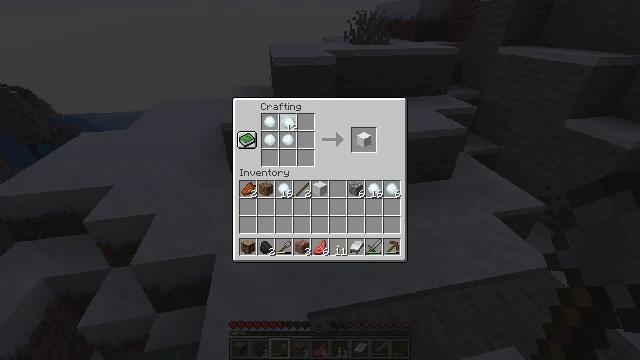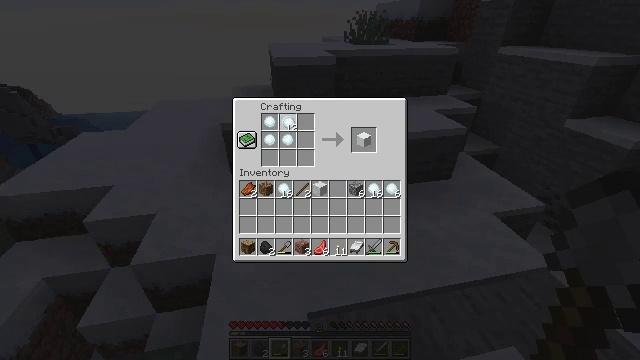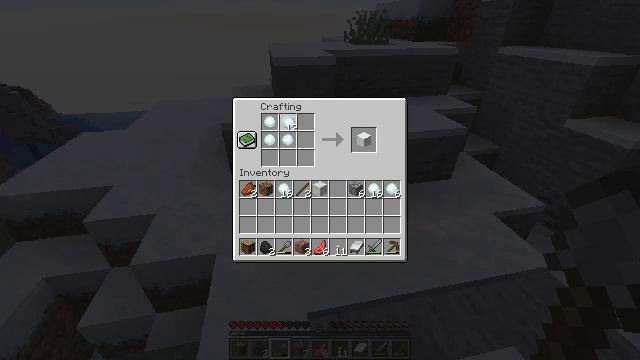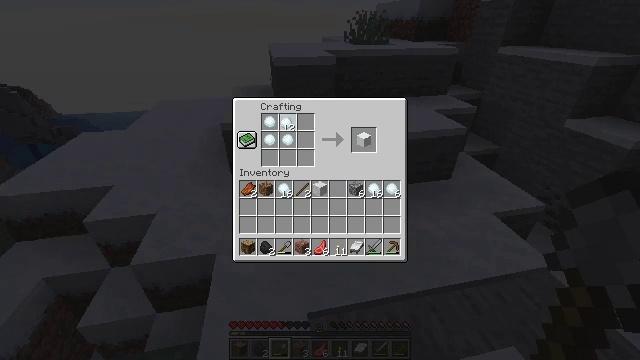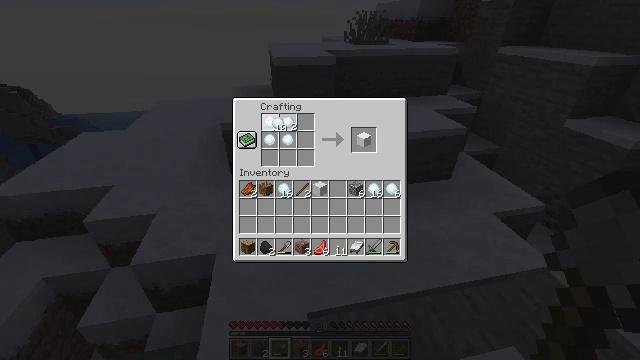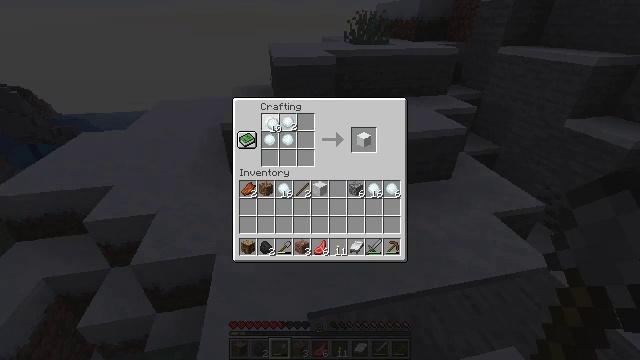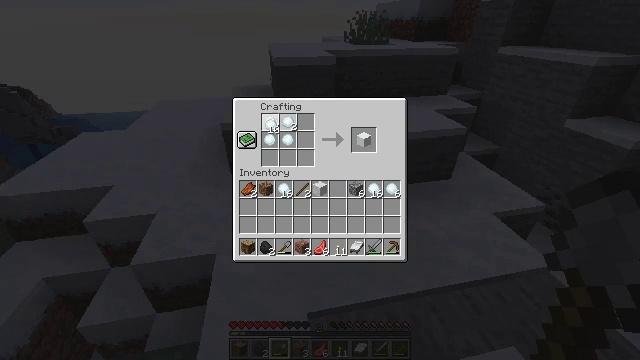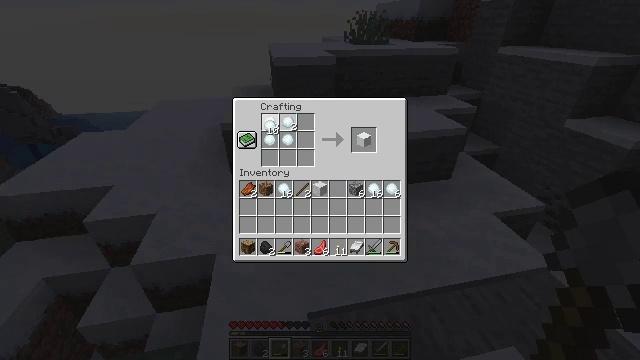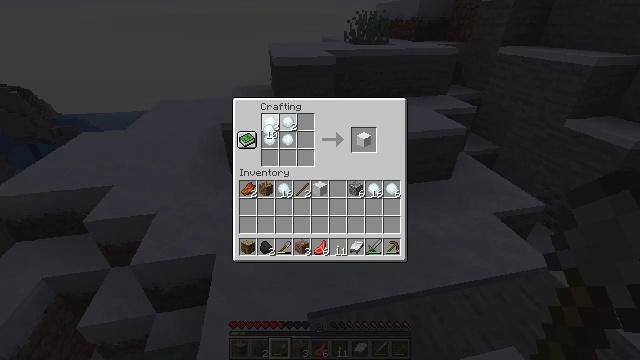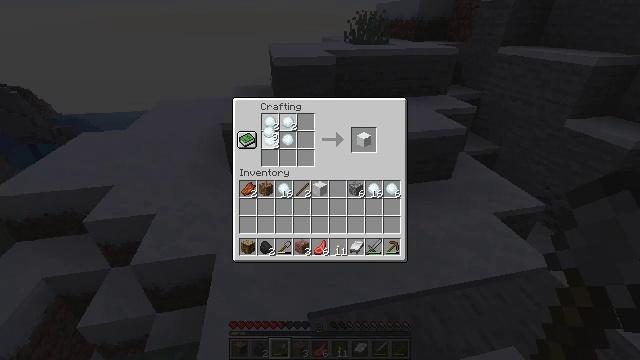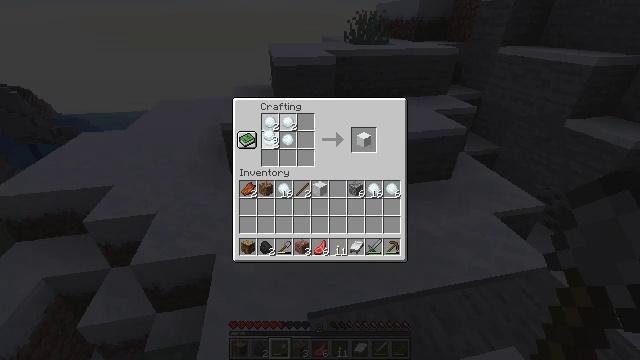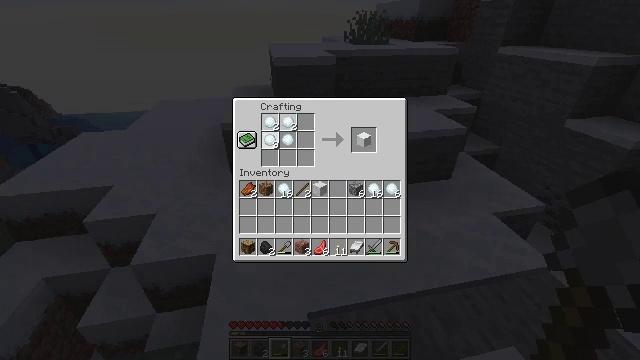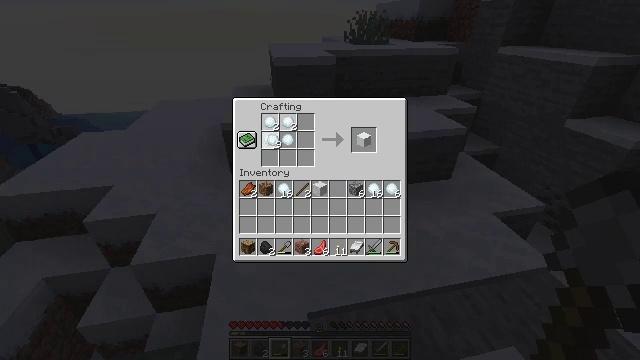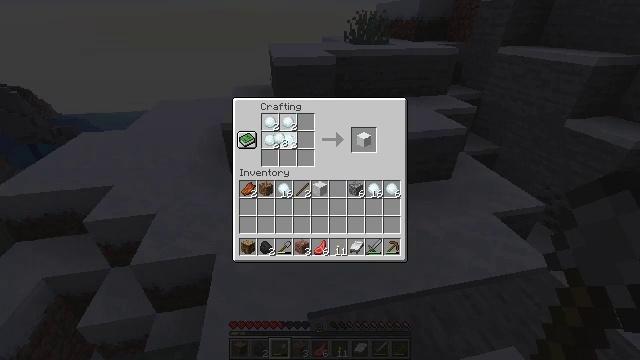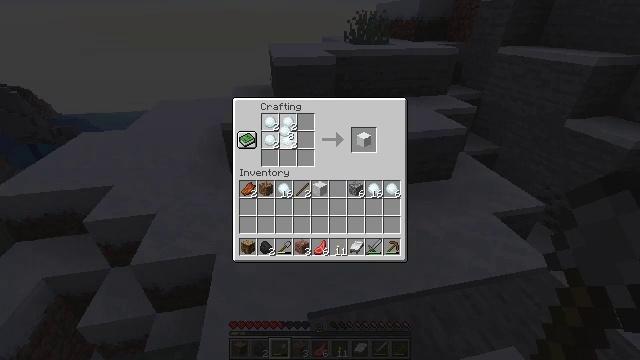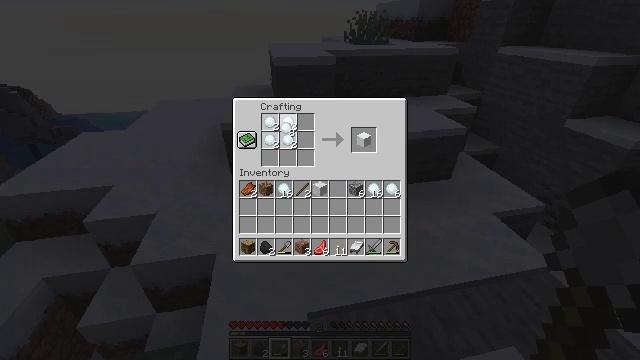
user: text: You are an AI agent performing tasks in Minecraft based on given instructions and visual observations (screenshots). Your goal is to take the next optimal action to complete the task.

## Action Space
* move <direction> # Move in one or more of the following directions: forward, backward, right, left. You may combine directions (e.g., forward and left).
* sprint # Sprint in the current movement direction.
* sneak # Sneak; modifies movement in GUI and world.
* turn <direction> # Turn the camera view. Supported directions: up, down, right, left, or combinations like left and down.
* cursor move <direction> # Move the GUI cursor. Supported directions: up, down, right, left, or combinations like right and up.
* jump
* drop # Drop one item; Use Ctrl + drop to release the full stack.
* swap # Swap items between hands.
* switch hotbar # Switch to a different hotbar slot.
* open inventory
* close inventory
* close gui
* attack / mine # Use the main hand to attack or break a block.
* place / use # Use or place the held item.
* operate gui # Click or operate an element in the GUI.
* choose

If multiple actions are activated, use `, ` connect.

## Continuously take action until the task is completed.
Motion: motion action
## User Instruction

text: Use snowballs to craft a snow block.
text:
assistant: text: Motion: no_op
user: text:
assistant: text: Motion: choose
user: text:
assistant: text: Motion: choose
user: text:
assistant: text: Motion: cursor move left, choose
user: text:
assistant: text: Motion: choose
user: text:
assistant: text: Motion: choose
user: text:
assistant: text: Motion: choose
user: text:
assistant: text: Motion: choose
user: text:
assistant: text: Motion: choose
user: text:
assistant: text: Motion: choose
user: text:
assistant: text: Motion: choose
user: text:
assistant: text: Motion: choose
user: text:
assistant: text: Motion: choose
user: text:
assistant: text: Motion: cursor move up, choose
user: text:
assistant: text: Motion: choose
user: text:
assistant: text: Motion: choose
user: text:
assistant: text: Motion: choose
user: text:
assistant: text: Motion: choose
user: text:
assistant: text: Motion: choose
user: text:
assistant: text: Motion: choose
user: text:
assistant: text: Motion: choose
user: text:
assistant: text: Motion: choose
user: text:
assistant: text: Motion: choose
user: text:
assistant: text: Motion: choose
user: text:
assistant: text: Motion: cursor move right, choose
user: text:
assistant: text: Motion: choose
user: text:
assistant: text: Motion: choose
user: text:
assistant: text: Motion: no_op
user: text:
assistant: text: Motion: no_op
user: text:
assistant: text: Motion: no_op